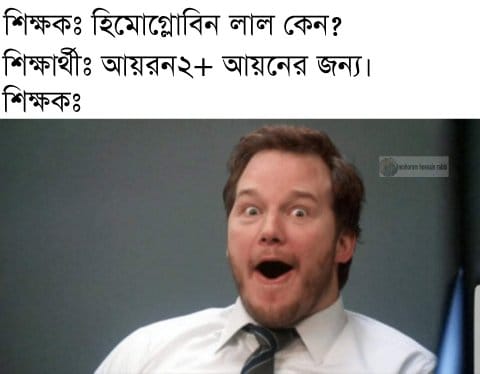
Caption: শিক্ষকঃ হিমোগ্লোবিন লাল কেন?    শিক্ষার্থীঃ আয়রন ২+ আয়নের জন্য ।    শিক্ষকঃ
Label: non-hate